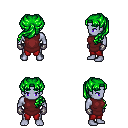
a pixel art fantasy rpg character, male body template, dark elf, purple skin, maroon tunic, red pants, green princess hairstyle, metal gloves, four views (front, back, left, right), 2x2 character sprite sheet, small pixel art, hard edges, no anti-aliasing